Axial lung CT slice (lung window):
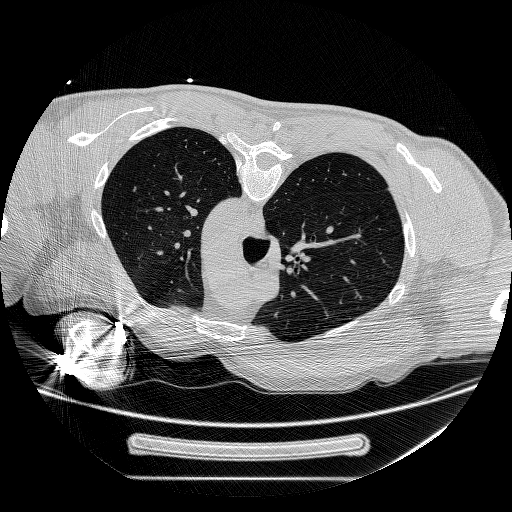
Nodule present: no